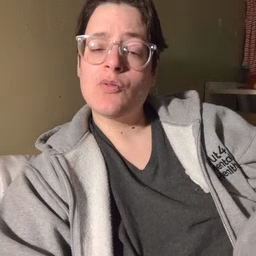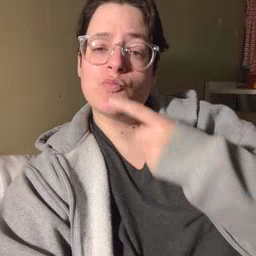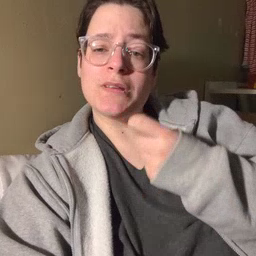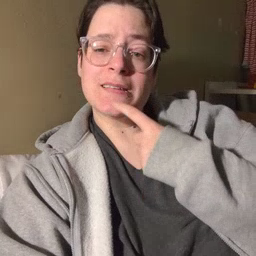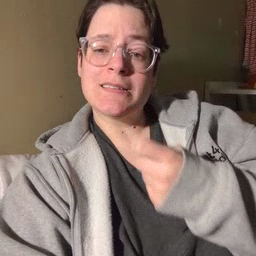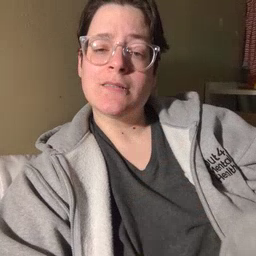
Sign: red